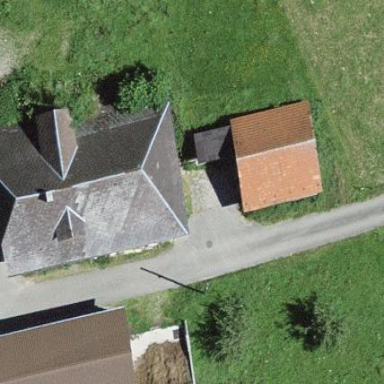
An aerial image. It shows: Farm building.